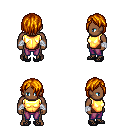
a pixel art fantasy rpg character, male body template, human, dark skin, gold chest armor, magenta pants, dark blonde bangs hairstyle, white cloth bandages, ghillies, four views (front, back, left, right), 2x2 character sprite sheet, small pixel art, hard edges, no anti-aliasing